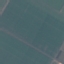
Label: AnnualCrop